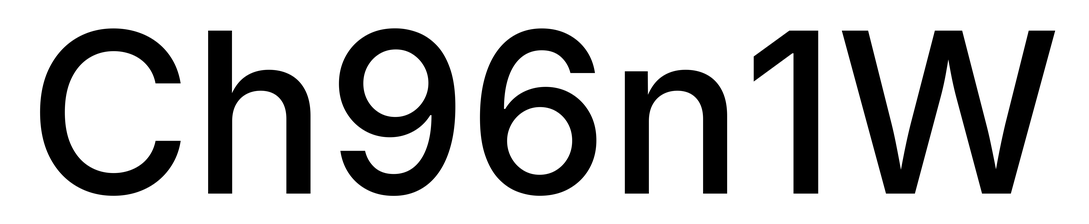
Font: Inter_Medium